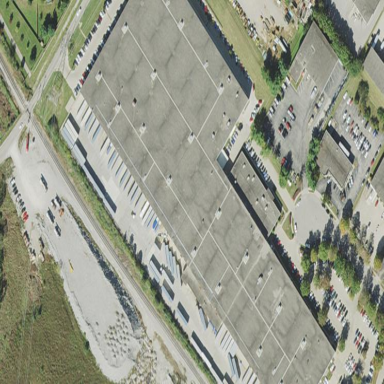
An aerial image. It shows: Warehouse.